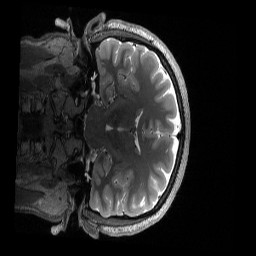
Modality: T2w
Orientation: coronal
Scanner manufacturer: siemens
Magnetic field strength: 3 T
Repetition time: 3.2 s
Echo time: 0.563 s